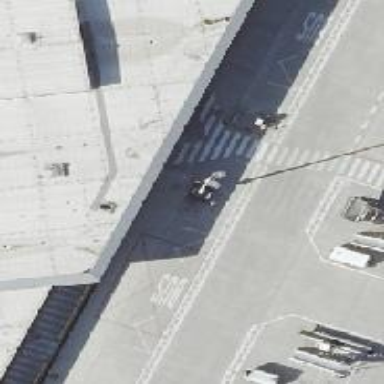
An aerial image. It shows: Airport gate.